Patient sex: F
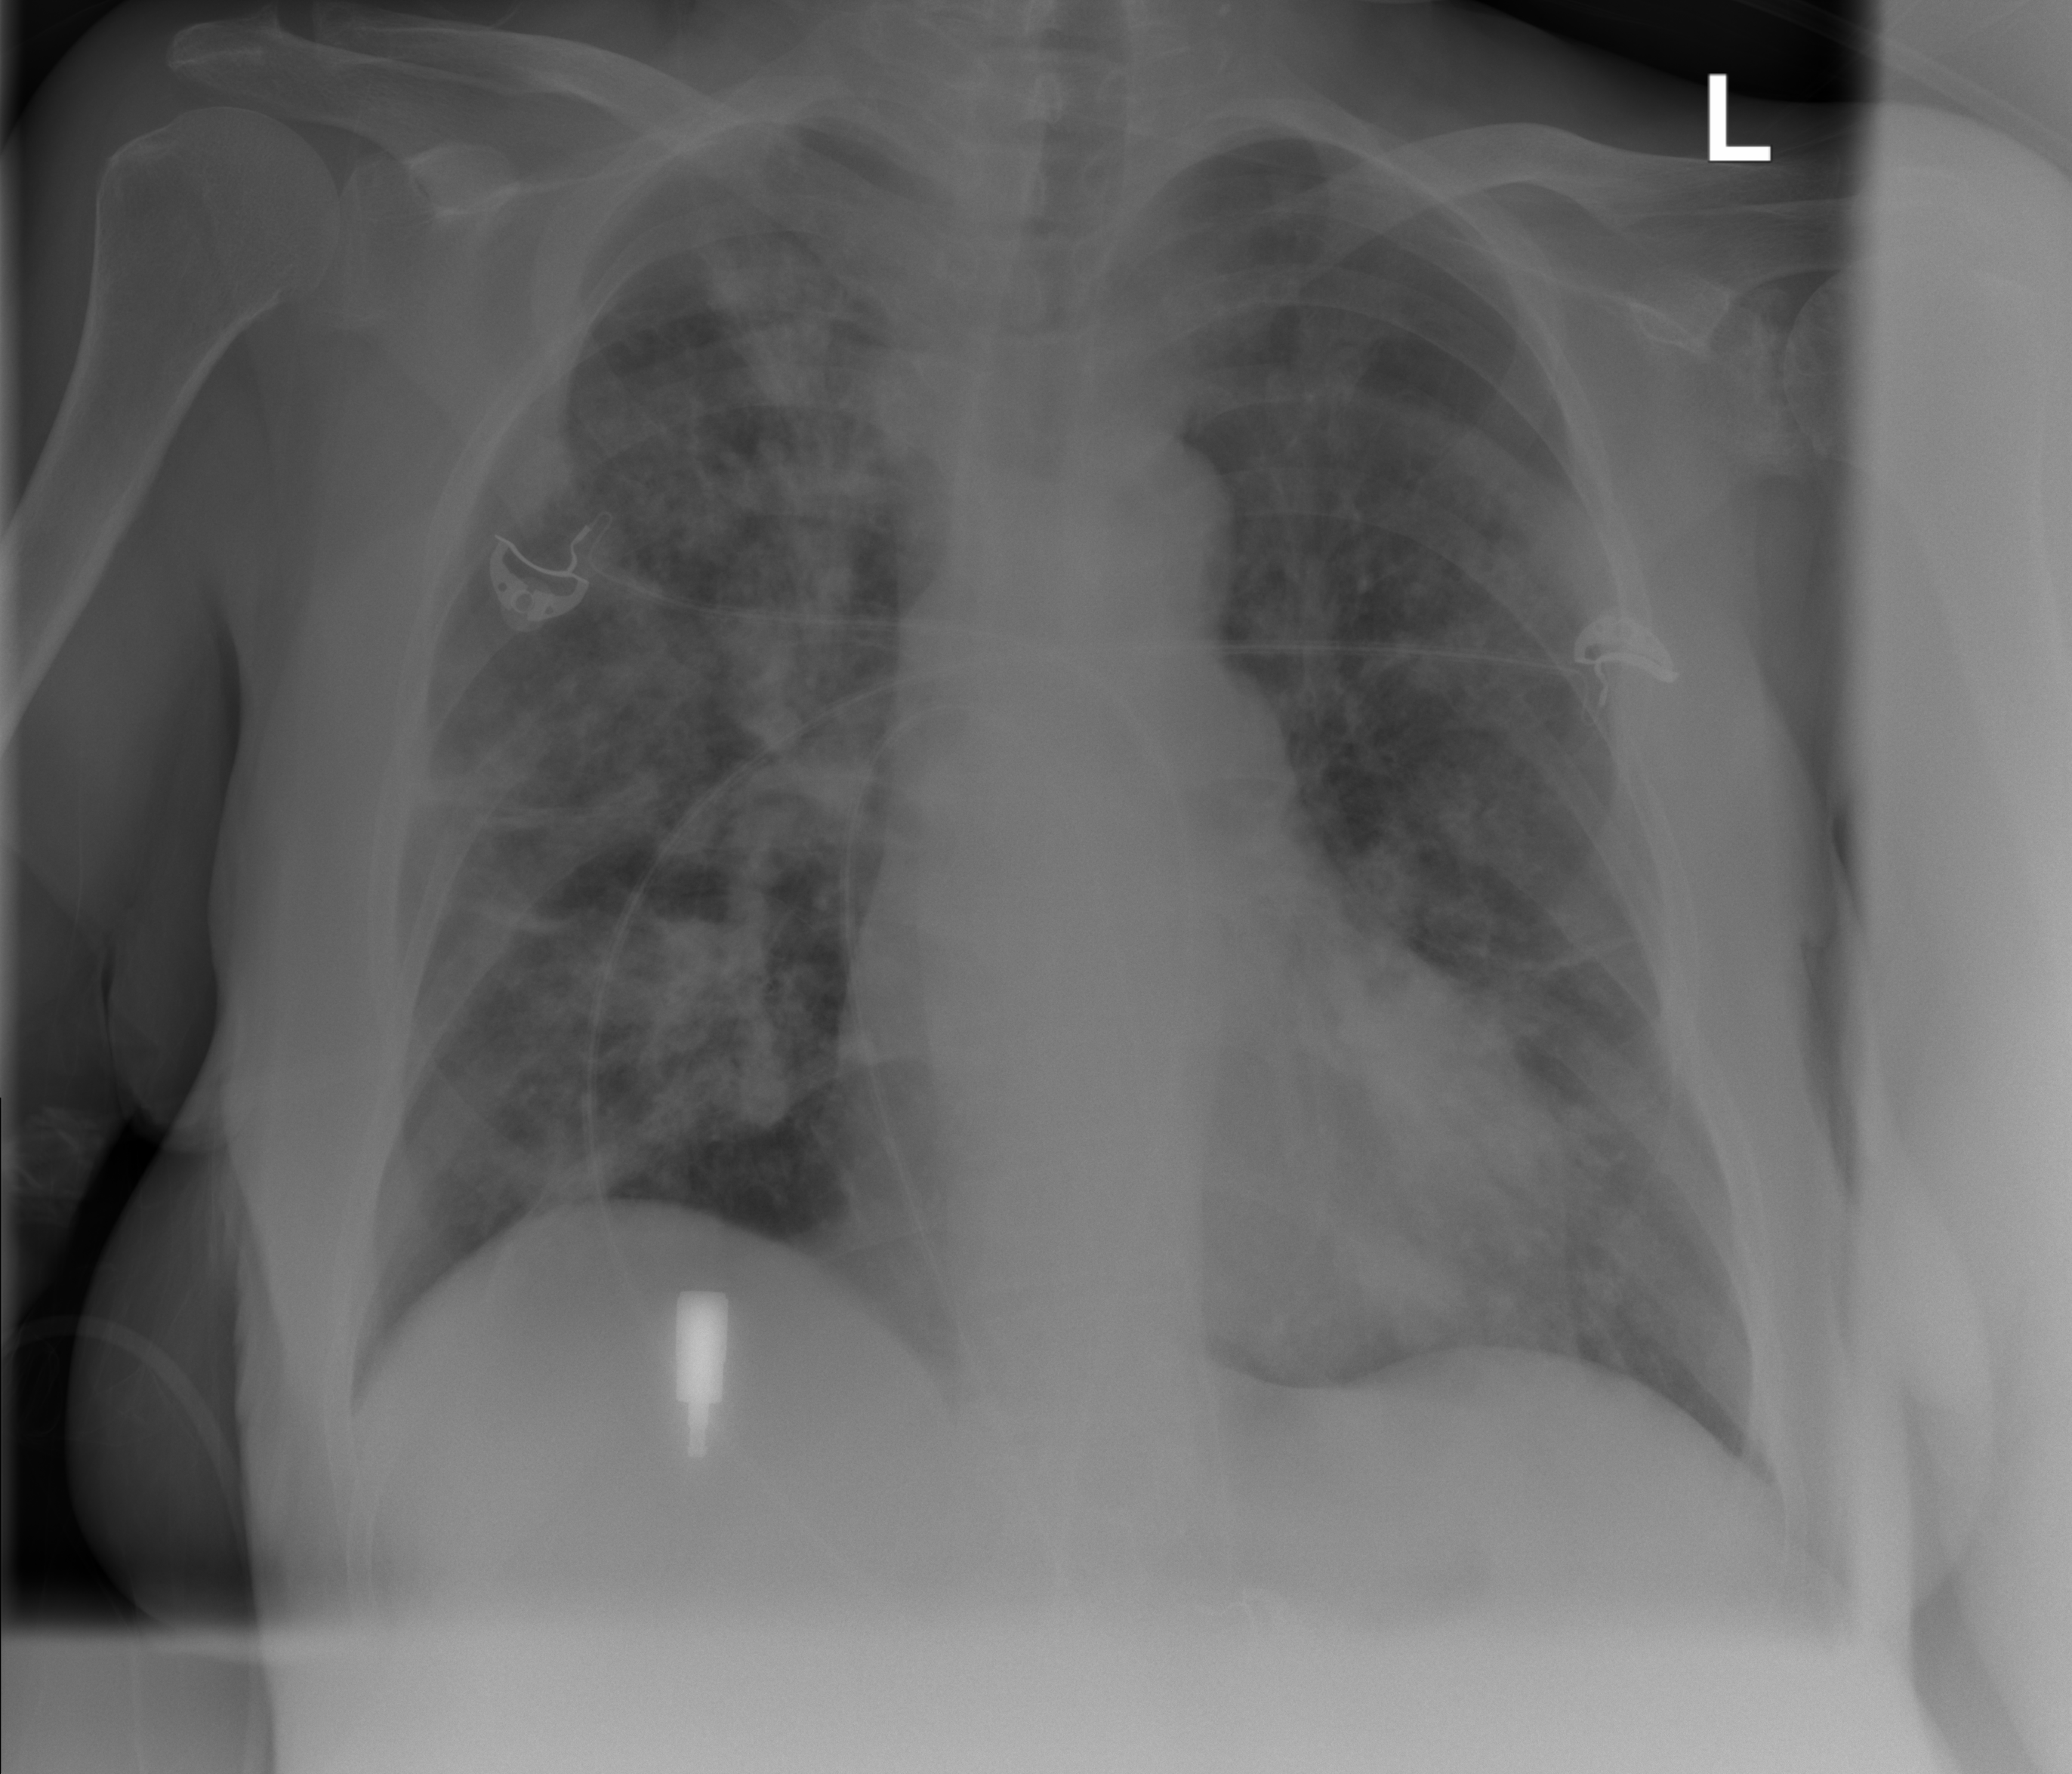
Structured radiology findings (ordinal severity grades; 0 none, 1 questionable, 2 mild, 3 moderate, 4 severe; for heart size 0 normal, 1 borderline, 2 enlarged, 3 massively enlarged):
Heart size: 0
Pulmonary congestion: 2
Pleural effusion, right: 0
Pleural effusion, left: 0
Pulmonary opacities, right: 3
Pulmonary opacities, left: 2
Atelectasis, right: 2
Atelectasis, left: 2